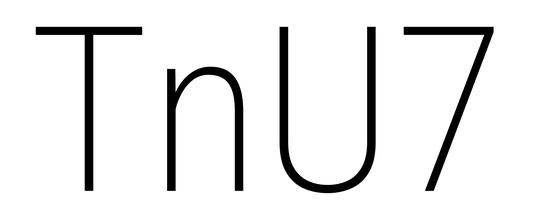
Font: Roboto_Condensed_ExtraLight